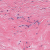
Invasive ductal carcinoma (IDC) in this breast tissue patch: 0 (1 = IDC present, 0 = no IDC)